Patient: sex F, age 63
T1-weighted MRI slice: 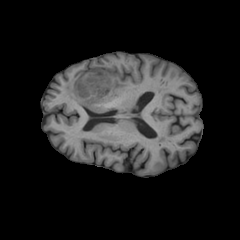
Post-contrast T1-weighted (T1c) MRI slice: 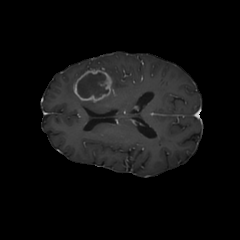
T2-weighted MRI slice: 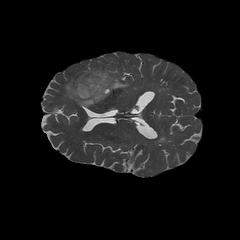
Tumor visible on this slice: yes
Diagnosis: Glioblastoma, IDH-wildtype
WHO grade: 4